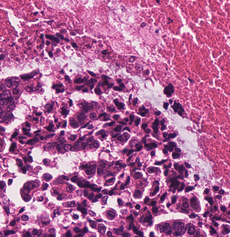
Tumor epithelial tissue: yes
Tumor-associated stroma tissue: no
Normal tissue: no